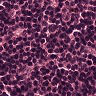
Metastatic tissue present: no